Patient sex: M
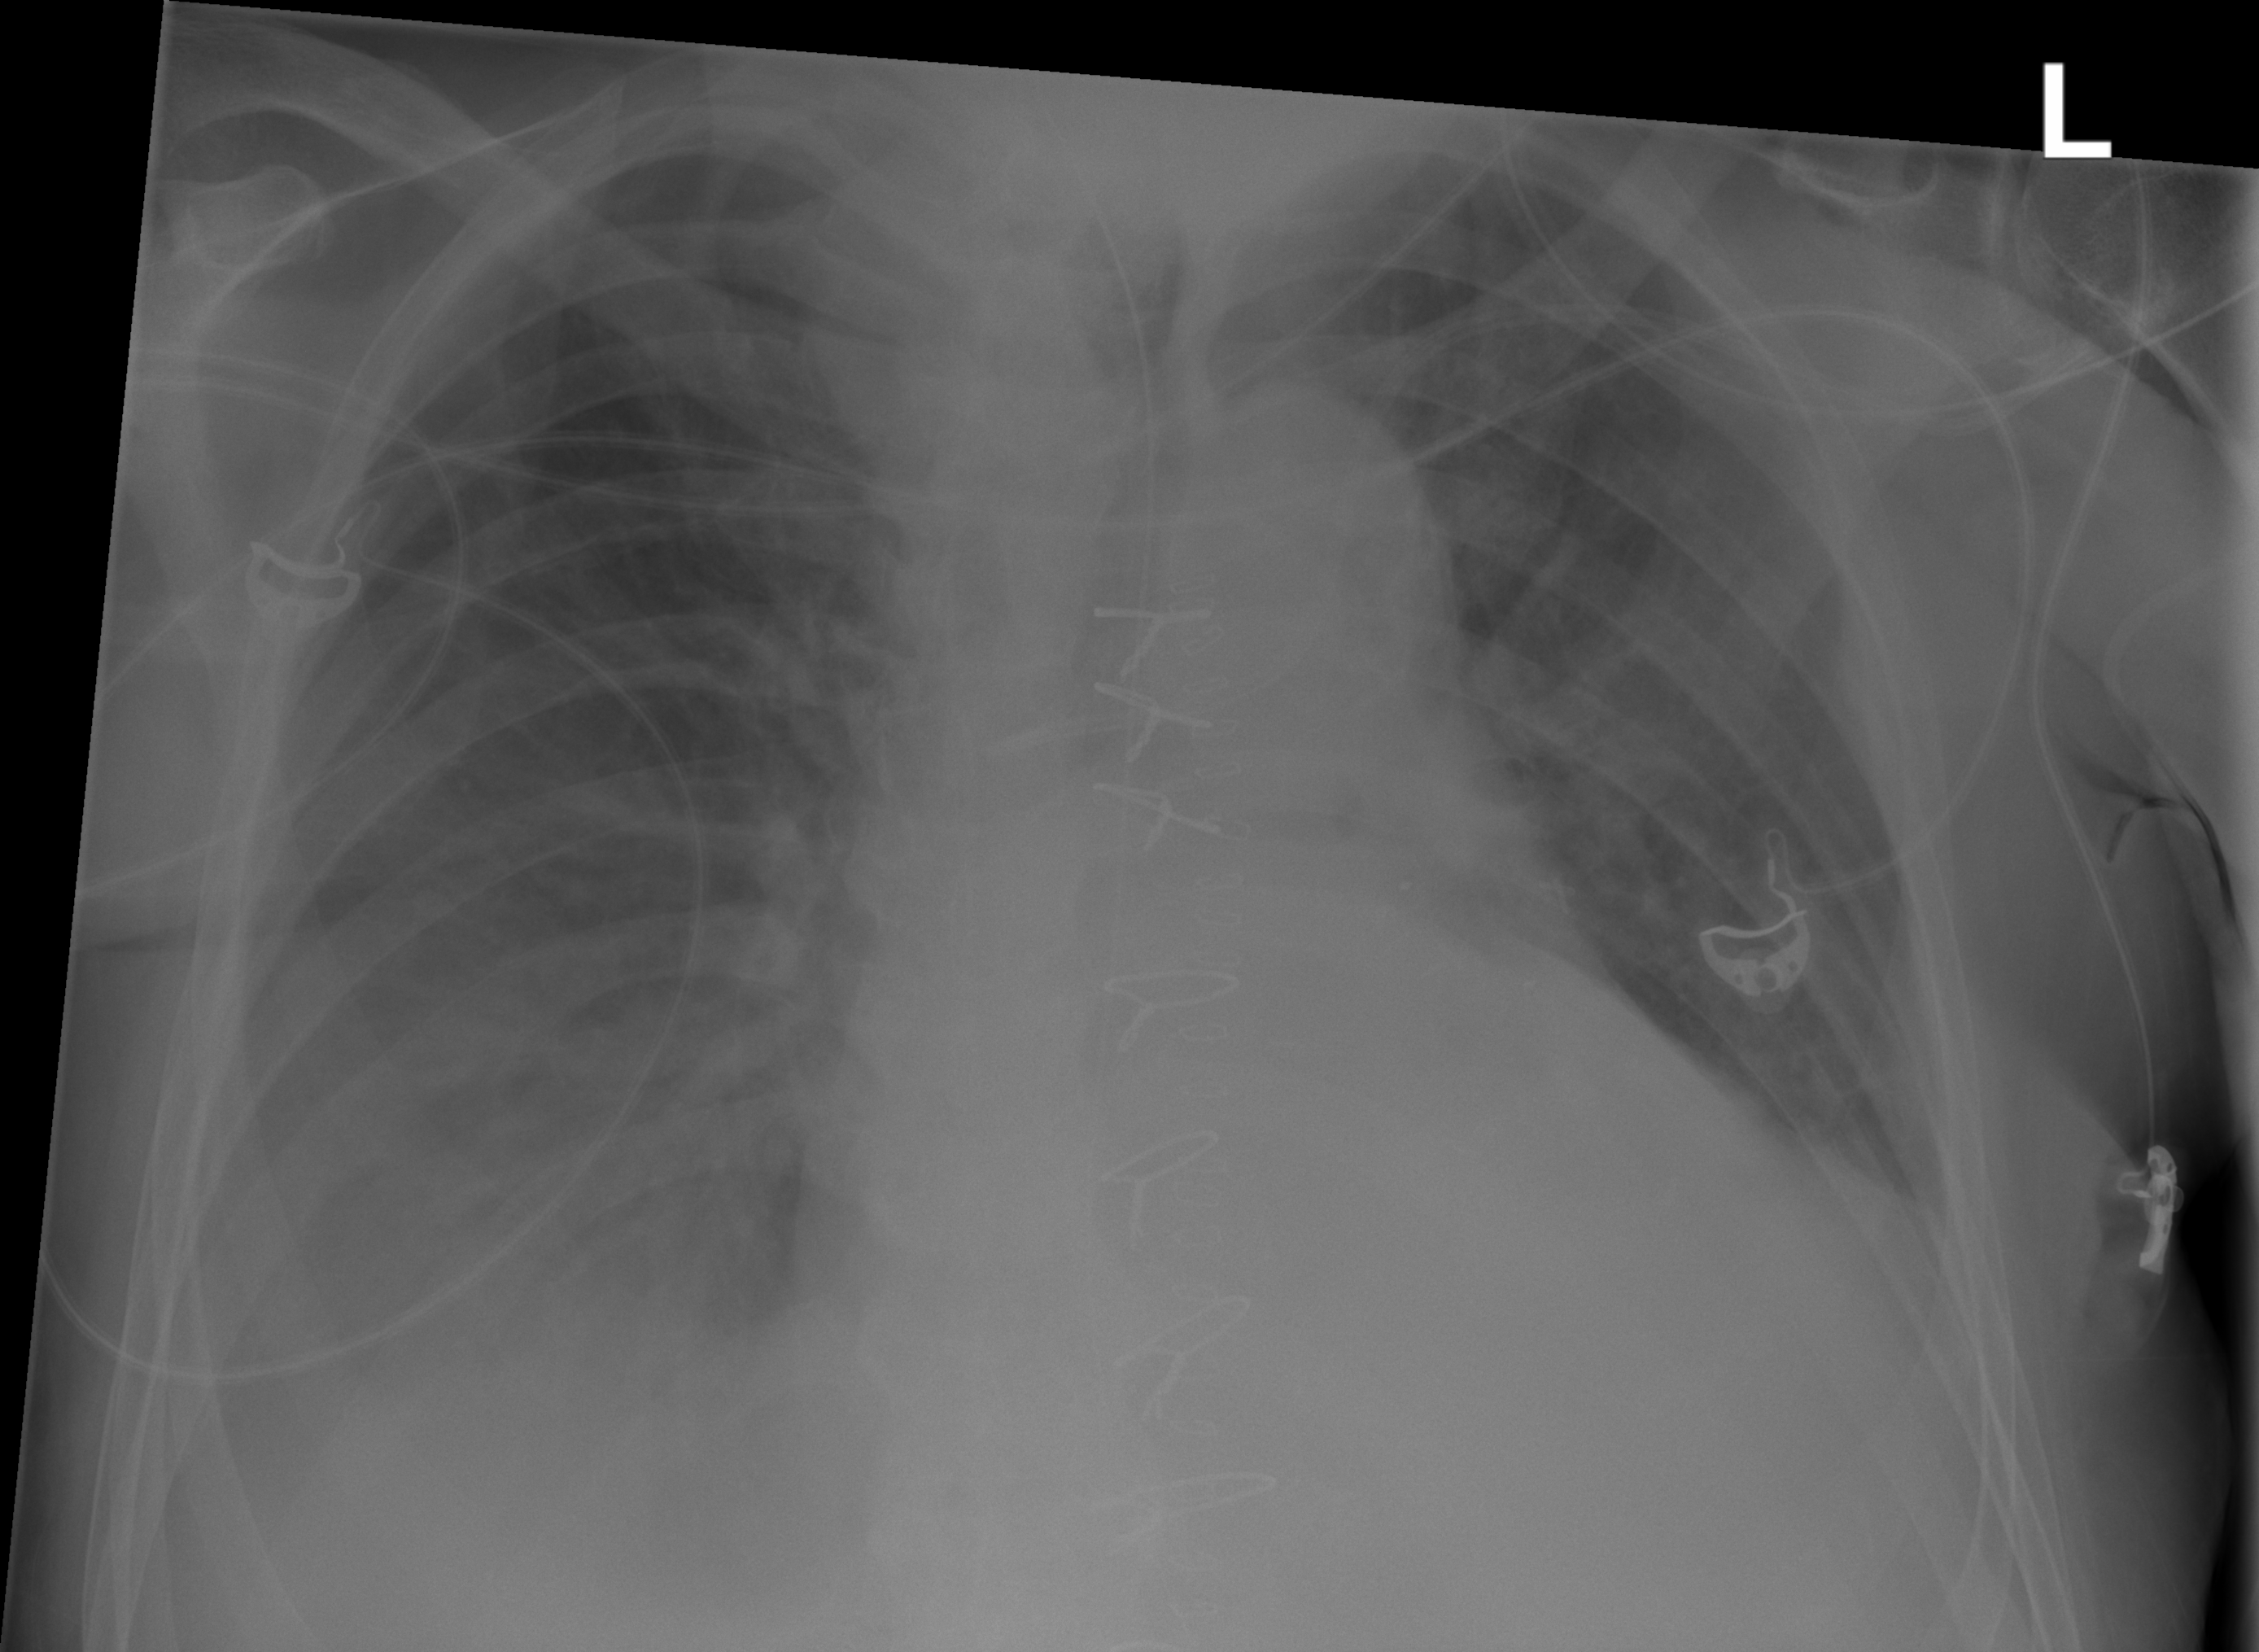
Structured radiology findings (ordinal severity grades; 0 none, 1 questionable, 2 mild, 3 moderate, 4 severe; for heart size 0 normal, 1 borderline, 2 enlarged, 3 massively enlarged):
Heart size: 2
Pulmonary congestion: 2
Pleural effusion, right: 2
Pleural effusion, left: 2
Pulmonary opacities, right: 0
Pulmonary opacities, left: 0
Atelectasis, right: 2
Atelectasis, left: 2